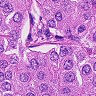
Metastatic tissue present: yes